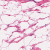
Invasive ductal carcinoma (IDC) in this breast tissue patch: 0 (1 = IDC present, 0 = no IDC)